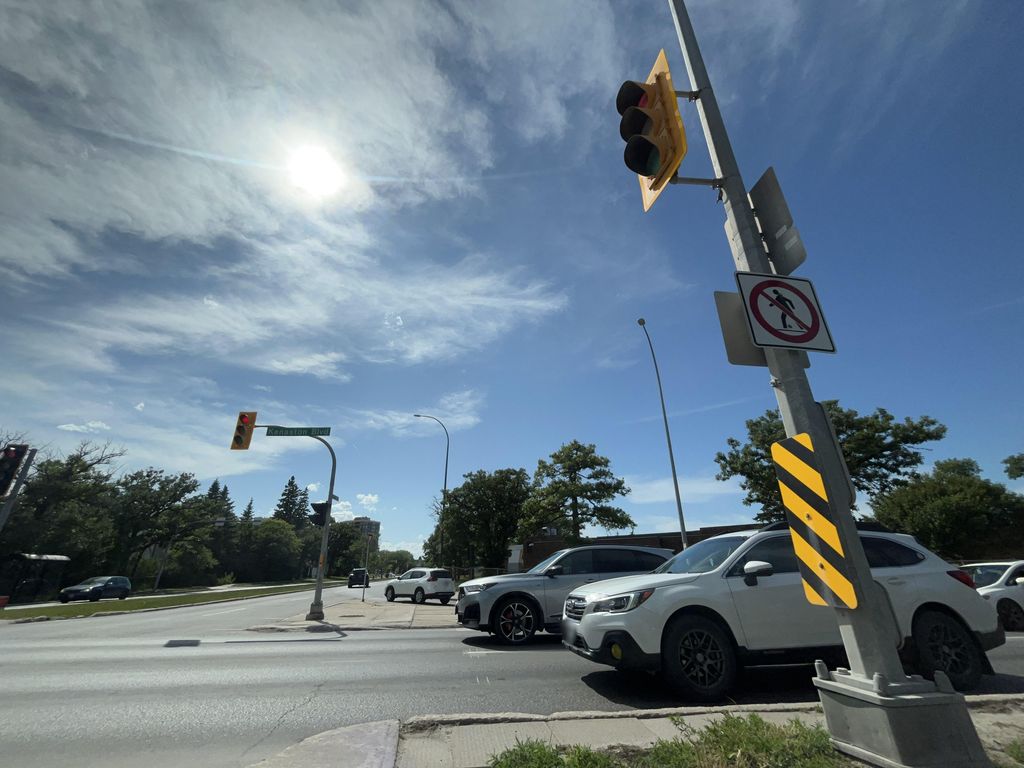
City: winnipeg